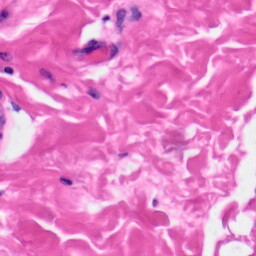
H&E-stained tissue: Skin